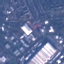
Land use / land cover class: Industrial